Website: bh-photo
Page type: customer-info-address
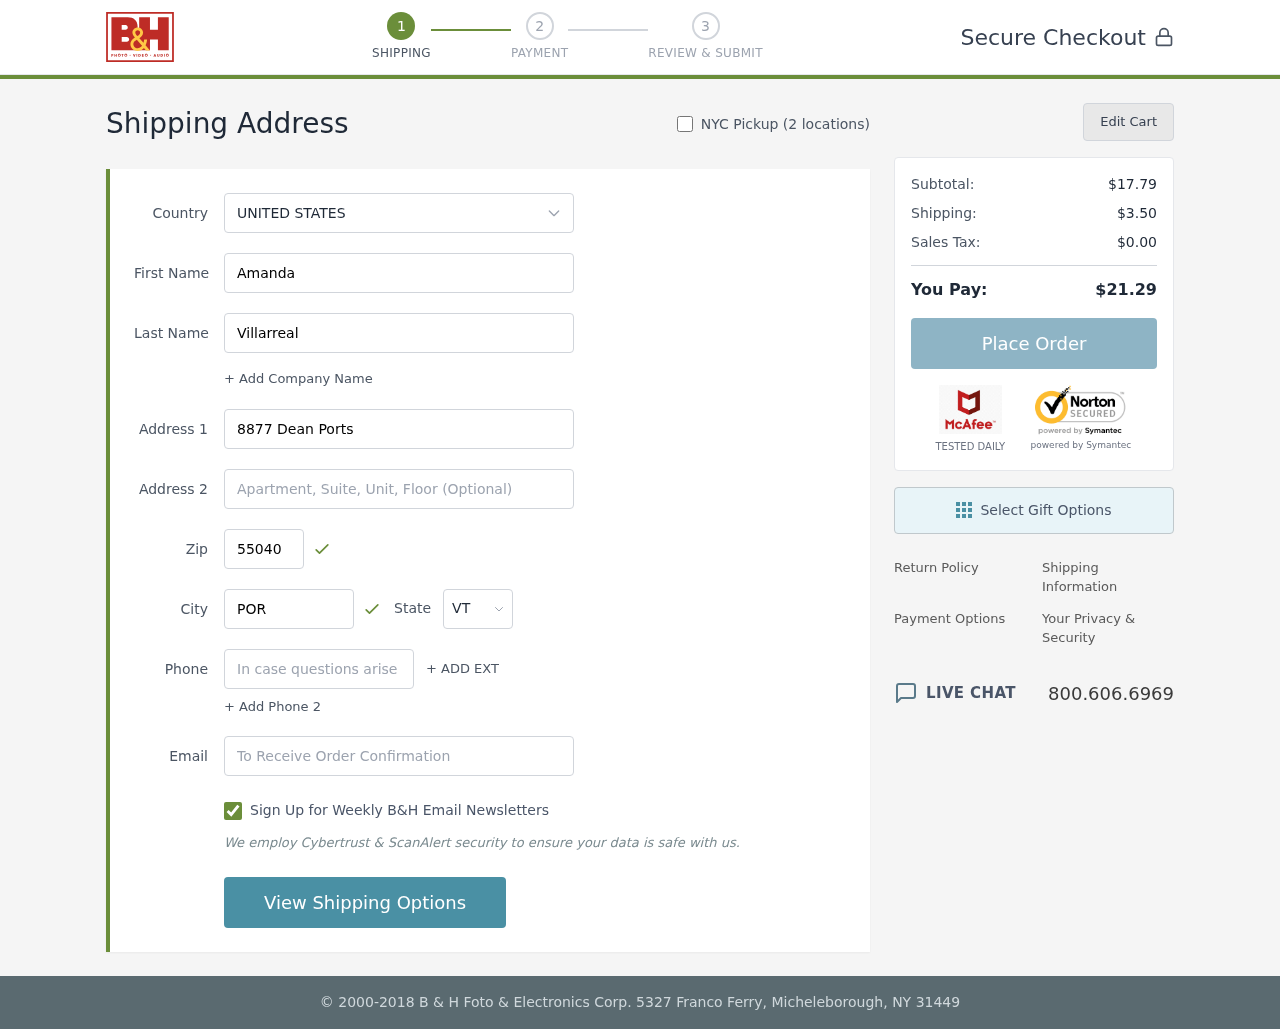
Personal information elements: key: PII_CITY
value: Port Tiffany
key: PII_COUNTRY
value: United States
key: PII_EMAIL
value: amandavillarreal@yahoo.com
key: PII_FIRSTNAME
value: Amanda
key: PII_LASTNAME
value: Villarreal
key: PII_PHONE
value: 3744516064
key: PII_POSTCODE
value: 55040
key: PII_STATE_ABBR
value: VT
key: PII_STREET
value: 8877 Dean Ports
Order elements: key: ORDER_SUBTOTAL
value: $17.79
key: ORDER_SHIPPING_COST
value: $3.50
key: ORDER_TAX
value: $0.00
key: ORDER_TOTAL
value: $21.29